Question: What is the mathematical logic to consider the group of pixels on left as rectangular?

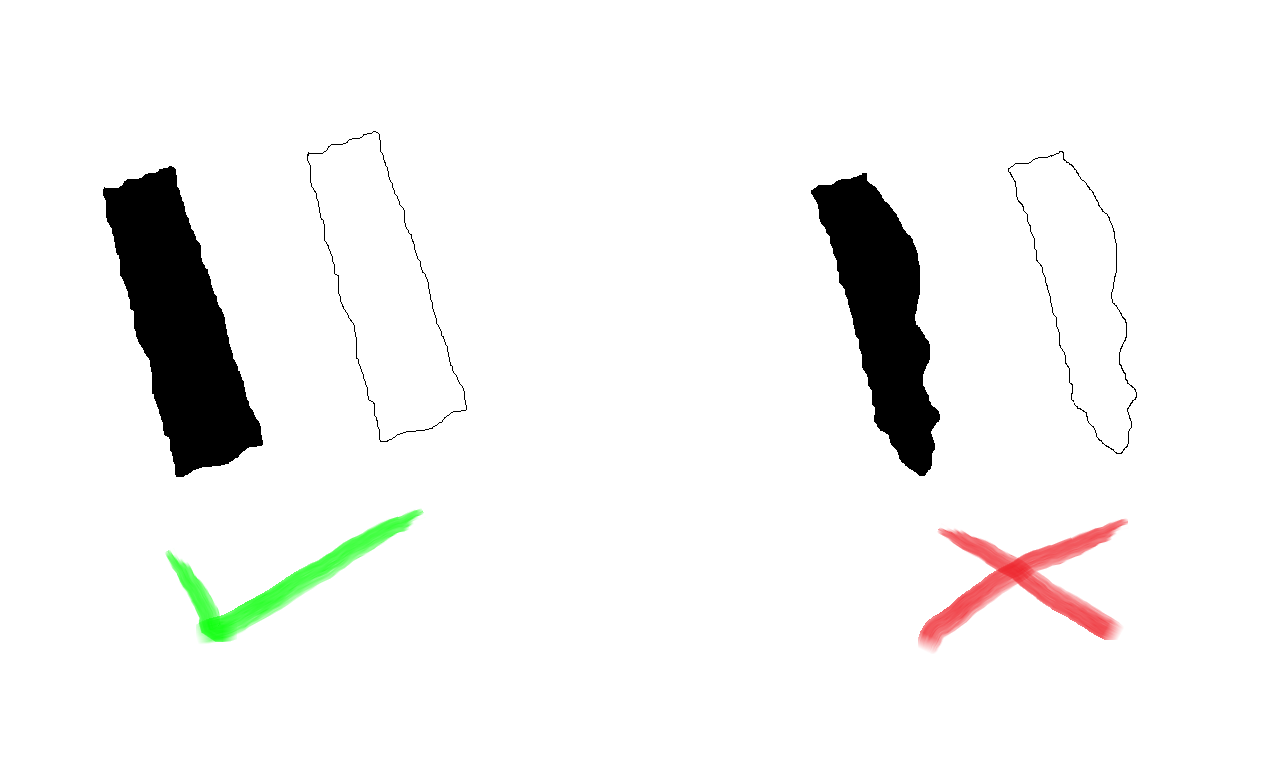
Answer: Here's the implementation of the idea in the comments. The approach is:
1. Find the rotated rectangular bounding box
2. Calculate the area of this rotated bounding box and the area of the contour
3. Compare the two. If the area of the contour is say at least 80% (or any arbitrary threshold value) of the rotated bounding box area then we consider it as rectangular
---
Here's a visualization of the image processing pipeline
Input image '->' Threshold '->' Detected rotated rectangular bounding box '->' Mask

'''
Contour area: 17719.0
Mask area: 20603.0
Compared area percentage: 86.002%
It is a rectangle!
'''
For the other image
Input image '->' Threshold '->' Detected rotated rectangular bounding box '->' Mask

'''
Contour area: 13395.5
Mask area: 19274.5
Compared area percentage: 69.499%
It is not a rectangle!
'''
You didn't specify a language, so here's a simple implementation using Python OpenCV
'''
import cv2
import numpy as np
# Load image, convert to grayscale, Otsu's threshold for binary image
image = cv2.imread('1.png')
mask = np.zeros(image.shape, dtype=np.uint8)
gray = cv2.cvtColor(image, cv2.COLOR_BGR2GRAY)
thresh = cv2.threshold(gray, 0, 255, cv2.THRESH_BINARY_INV + cv2.THRESH_OTSU)[1]
# Find contours, find rotated rectangle, find contour area
cnts = cv2.findContours(thresh, cv2.RETR_EXTERNAL, cv2.CHAIN_APPROX_SIMPLE)
cnts = cnts[0] if len(cnts) == 2 else cnts[1]
contour_area = cv2.contourArea(cnts[0])
print('Contour area: {}'.format(contour_area))
rect = cv2.minAreaRect(cnts[0])
box = np.int0(cv2.boxPoints(rect))
cv2.drawContours(image, [box], 0, (36,255,12), 3)
# Find area of rotated bounding box and draw onto mask image
mask_area = cv2.contourArea(box)
cv2.drawContours(mask, [box], 0, (255,255,255), -1)
print('Mask area: {}'.format(mask_area))
# Compare areas and calculate percentage
rectangular_threshold = 80
percentage = (contour_area / mask_area) * 100
print('Compared area percentage: {:.3f}%'.format(percentage))
if percentage > rectangular_threshold:
print('It is a rectangle!')
else:
print('It is not a rectangle!')
# Display
cv2.imshow('image', image)
cv2.imshow('thresh', thresh)
cv2.imshow('mask', mask)
cv2.waitKey()
'''